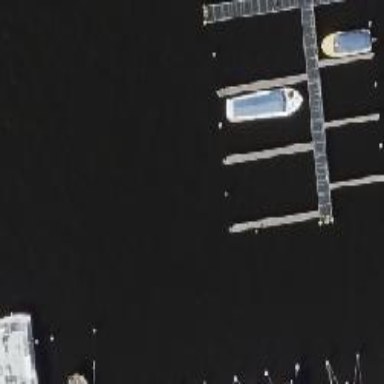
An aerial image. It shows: Man-made pier.